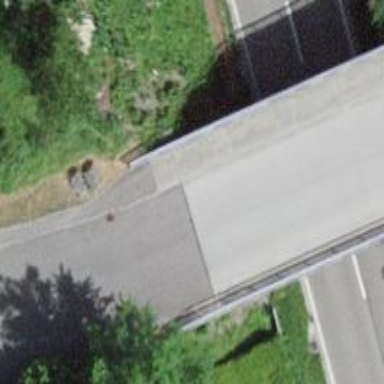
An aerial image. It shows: Sidewalk bridge over footway road.